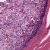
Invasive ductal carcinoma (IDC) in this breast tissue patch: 0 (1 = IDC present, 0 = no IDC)